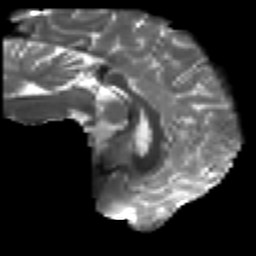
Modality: T2w
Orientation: sagittal
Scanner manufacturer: ge
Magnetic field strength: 3 T
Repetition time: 7.98 s
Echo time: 0.0701 s